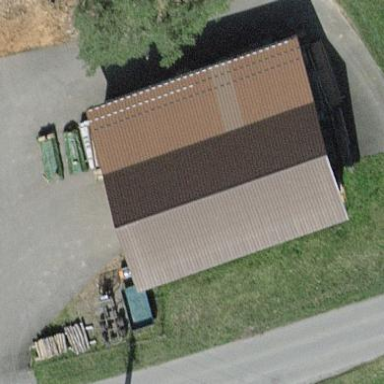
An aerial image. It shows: Farm auxiliary building.